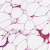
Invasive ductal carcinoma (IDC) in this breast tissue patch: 0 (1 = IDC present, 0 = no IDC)